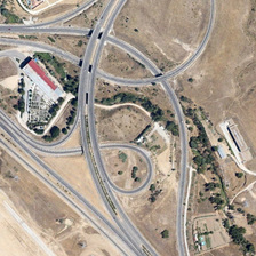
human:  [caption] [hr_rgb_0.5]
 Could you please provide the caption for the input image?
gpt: Large buildings are close to viaducts.

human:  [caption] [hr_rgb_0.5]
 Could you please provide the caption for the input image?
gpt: A large building is close to the viaduct.

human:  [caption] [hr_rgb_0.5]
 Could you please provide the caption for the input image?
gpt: A huge building is near the bridge.

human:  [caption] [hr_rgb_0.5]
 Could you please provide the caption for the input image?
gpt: A large building is near the viaduct.

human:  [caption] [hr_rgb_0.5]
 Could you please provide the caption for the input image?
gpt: There is a big building near the viaduct.